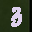
Label: 3